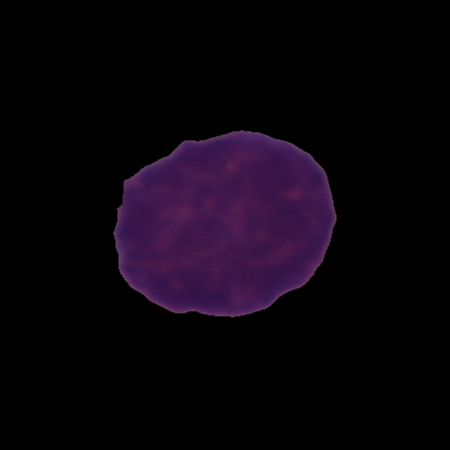
Label: cancer